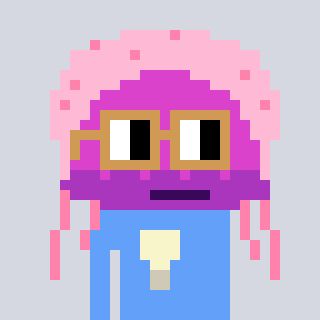
a pixel art character with square brown glasses, a jellyfish-shaped head and a blue-colored body on a cool background